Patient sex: M
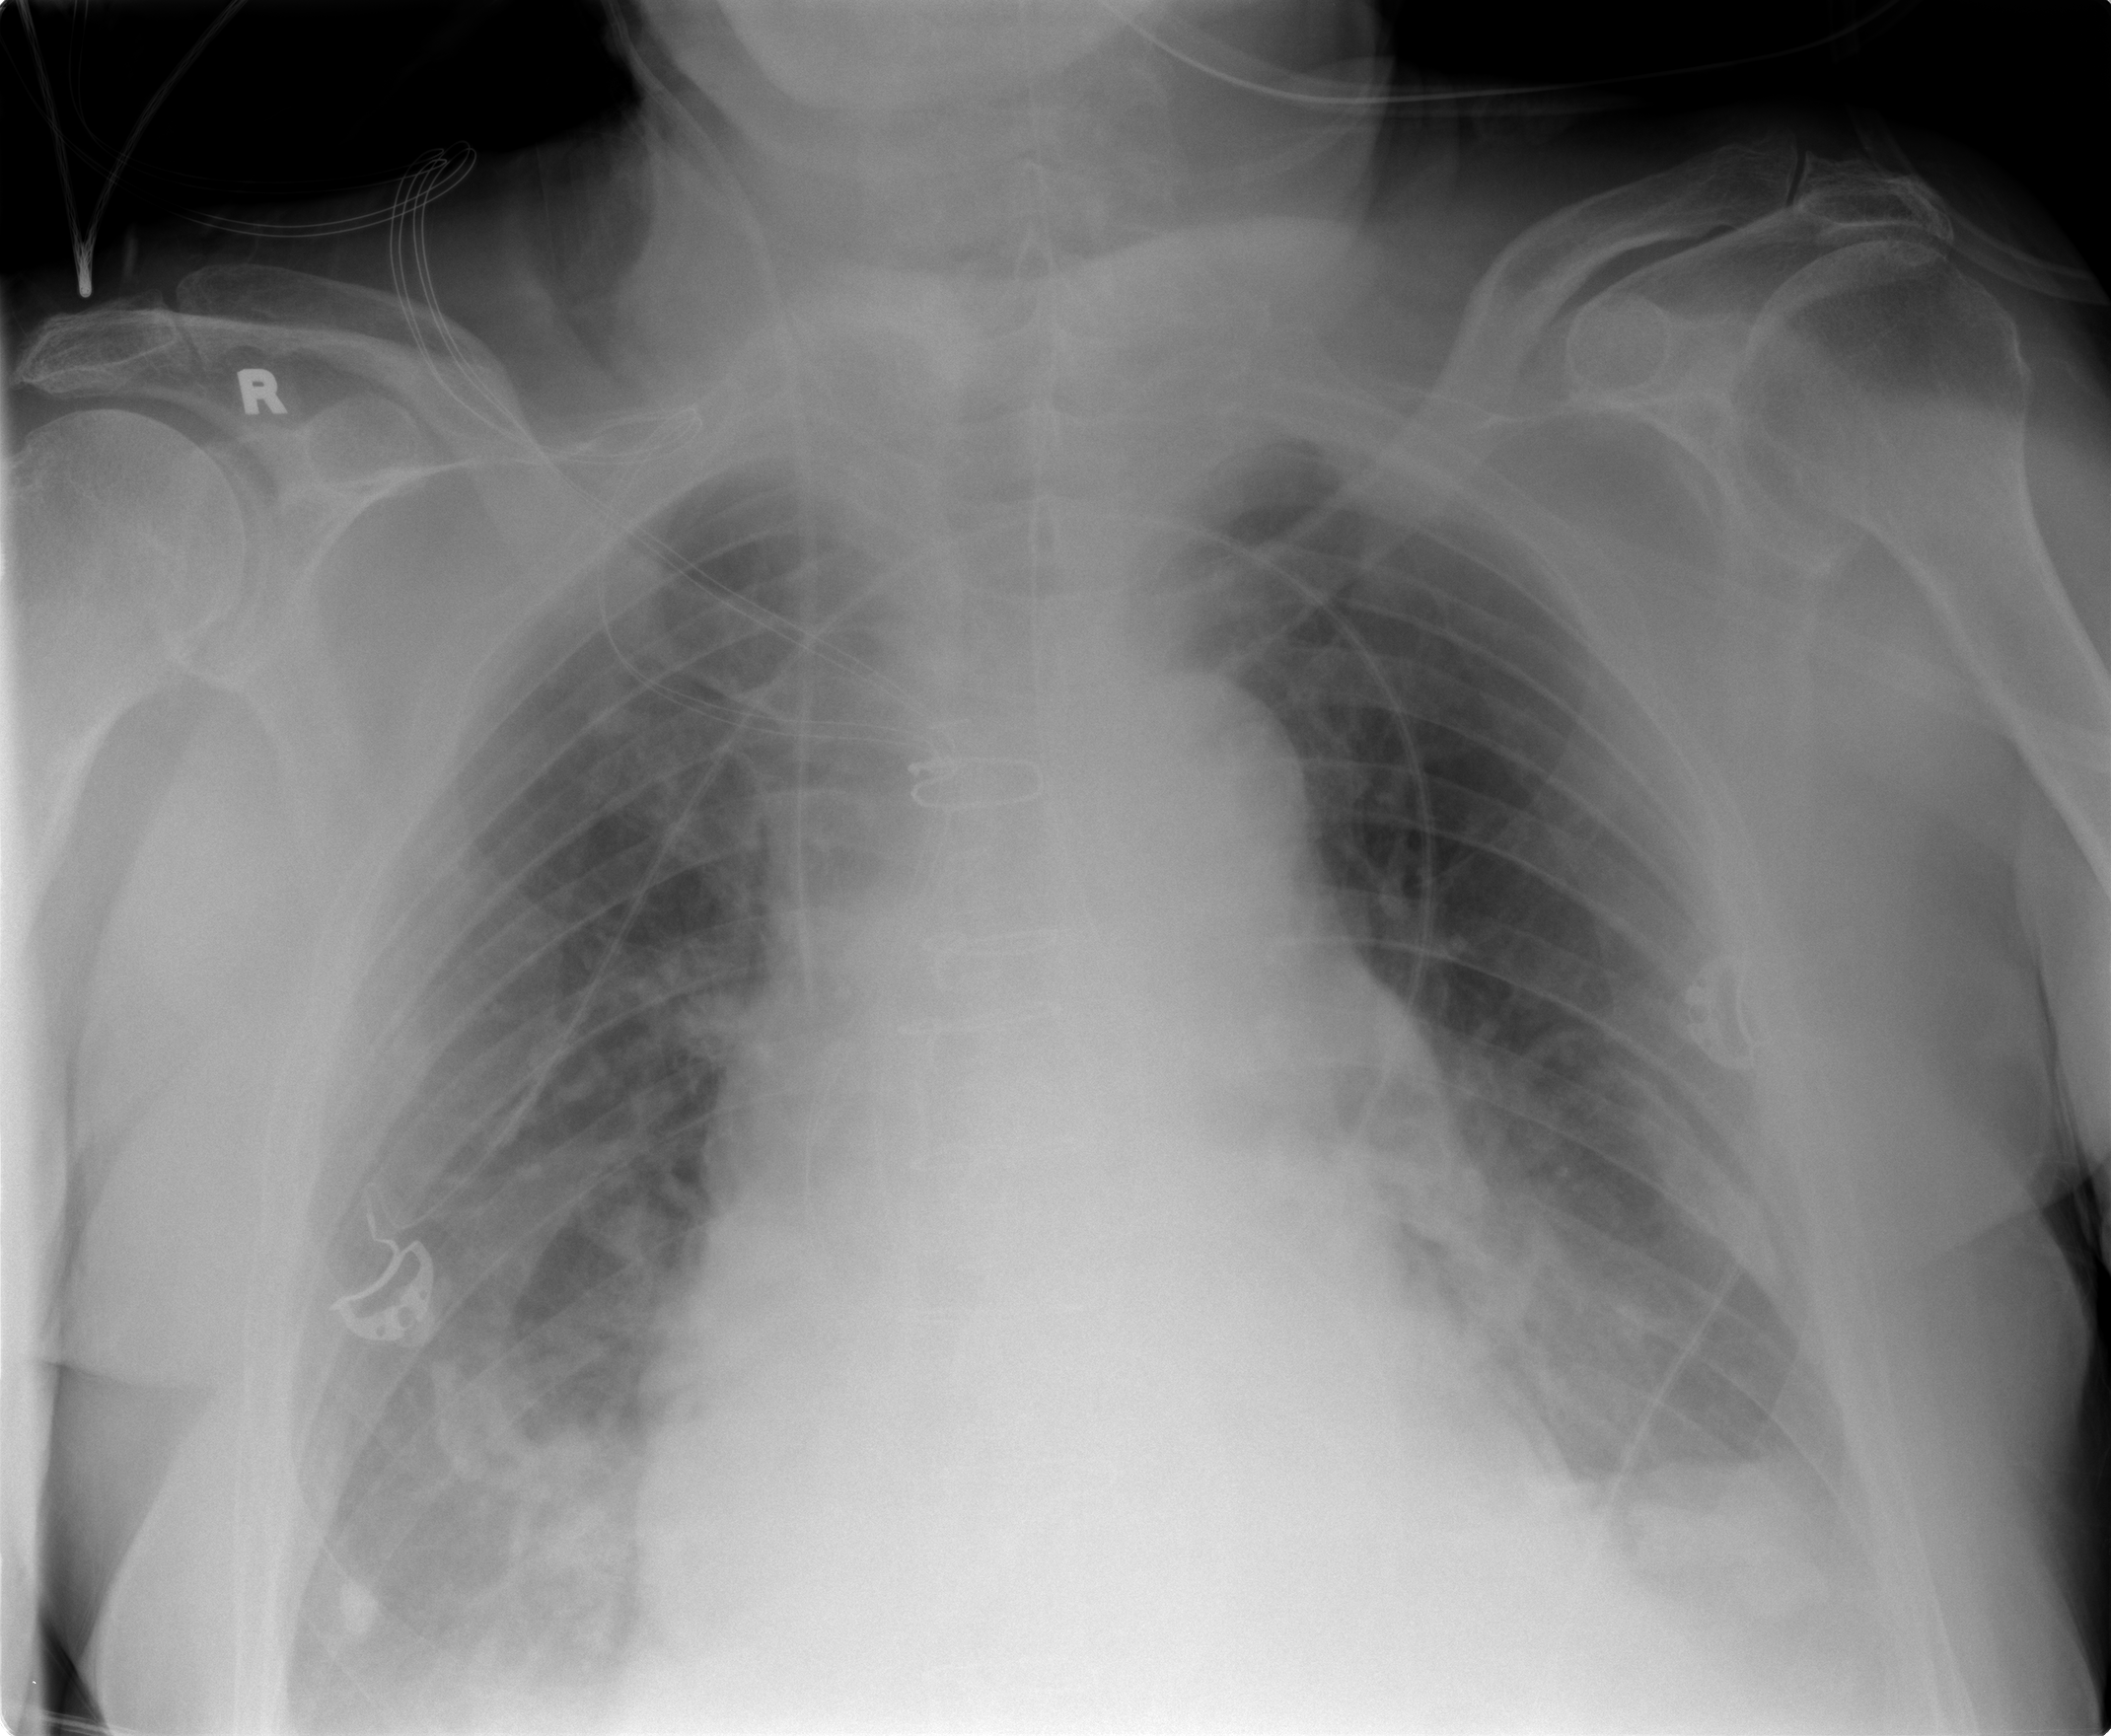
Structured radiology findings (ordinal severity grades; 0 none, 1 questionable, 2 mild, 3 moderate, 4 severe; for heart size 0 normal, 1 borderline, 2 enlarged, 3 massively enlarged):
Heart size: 2
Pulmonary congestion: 2
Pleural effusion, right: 3
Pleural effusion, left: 2
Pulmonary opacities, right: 0
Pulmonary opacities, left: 0
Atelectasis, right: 2
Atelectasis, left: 2